Question: I am trying to add a QLineEdit to QHeaderView so that I can filter words from QSortFilterProxyModel.
At first, header may only show title and a search icon.
When user clicks the icon, the QLineEdit opens at the right side, covering the search button and title moves to the left side of the header.
As editingFinished signal is emitted, QLineEdit saves current text, and paintSection paints title and QLineEdit on header, like delegates do.
If QLineEdit is empty, searching ends and paintSection just goes back to the first layout, only title with a search icon.
However, in my code, as searching ends paintSection only refreshes part where was covered with QLineEdit, and the part not covered with it stays the same until some kind of event triggers repainting.

I am not quite friendly with Qt's painter system, so I am really frustrated with this problem.
This is my current code for HeaderView. Function responsible for opening QLineEdit is not included.
HeaderData is just a simple class that has information of Header.
'''
class HeaderView(QHeaderView):
def __init__(self, orientation=Qt.Horizontal):
super().__init__(orientation)
self.setSectionsMovable(True)
self.setSectionsClickable(True)
self.editIndex = -1
self.headers = []
self.searchImage = QImage('search.png')
h = HeaderData()
self.headers.append(h)
self.line = QLineEdit(self.viewport())
self.line.hide()
self.line.editingFinished.connect(self.editingFinished)
self.line.textChanged.connect(self.textChanged)
def paintSection(self, painter, rect, logicalIndex):
if self.headers[logicalIndex].search is True: # currently searching
# Left half is filled with title
text_rect = QRect(rect.x(), rect.y(), rect.width()//2, rect.height())
painter.drawText(text_rect, Qt.AlignCenter, self.model().headerData(logicalIndex, self.orientation(), Qt.DisplayRole))
# Right half is area for QLineEdit
rel_pos = painter.deviceTransform().map(QPoint(rect.x(), rect.y()))
line_rect = QRect(rect.width() // 2, 0, rect.width() // 2, rect.height())
line_pos = rel_pos + line_rect.topLeft()
device = painter.device()
w = QLineEdit()
w.resize(line_rect.size())
w.setText(self.headers[logicalIndex].line_text)
w.render(device, line_pos, QRegion(0, 0, w.width(), w.height()), QWidget.RenderFlag.DrawChildren)
self.headers[logicalIndex].line_rect = line_rect
else: # not searching
painter.drawText(rect, Qt.AlignCenter, self.model().headerData(logicalIndex, self.orientation(), Qt.DisplayRole))
point = rect.topLeft()
offset = QPoint(rect.width() - rect.height(), rect.height()//4)
icon_size = QSize(rect.height()//2, rect.height()//2))
painter.drawImage(point + offset, self.searchImage.scaled(icon_size)
self.headers[logicalIndex].search_rect = QRect(offset, icon_size)
def openEditor(self, index):
self.editIndex = index
line_rect = self.headers[index].line_rect.translated(self.sectionViewportPosition(index), 0)
self.line.setGeometry(line_rect)
self.line.setText(self.headers[index].line_text)
self.line.setVisible(True)
def textChanged(self, text):
self.headers[self.editIndex].line_text = text
def editingFinished(self):
if self.line.text() == '':
self.headers[self.editIndex].search = False
self.line.hide()
self.headers[self.editIndex].line_text = self.line.text()
self.editIndex = -1
'''
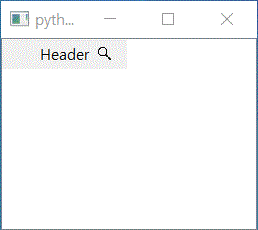
Answer: Ok, I've done some event filtering and stuff, and found out that when 'editingFinished' is called, only 'layoutRequest' event raises because of hiding the editor widget and this event certainly didn't repaint the background.
So I tried to add 'repaint' or 'update' at the end of 'editingFinished' function, but they did not call any events at all. When I called them widget gets hidden, now they triggered the 'paintEvent', but only region where my widget was placed.
After that, I found a slot 'updateSection' in Qt for Python documentation, and it did work! I'm not sure whether it will work on C++ Qt because I couldn't find same slot on C++ Qt documentation.
I'm still curious why the header did not update when I used 'repaint' or 'update', but that's another question.